Question: i have downloaded this <URL> project and now i want for each tab to load the url
i have this code and instead of return new xxxFragment(); to do an webview go to url
'''
@Override
public Fragment getItem(int index) {
switch (index) {
case 0:
// Top Rated fragment activity
return new TopRatedFragment();
case 1:
// Games fragment activity
return new GamesFragment();
case 2:
// Movies fragment activity
return new MoviesFragment();
}
return null;
}
'''
i have an xml layout for each tab

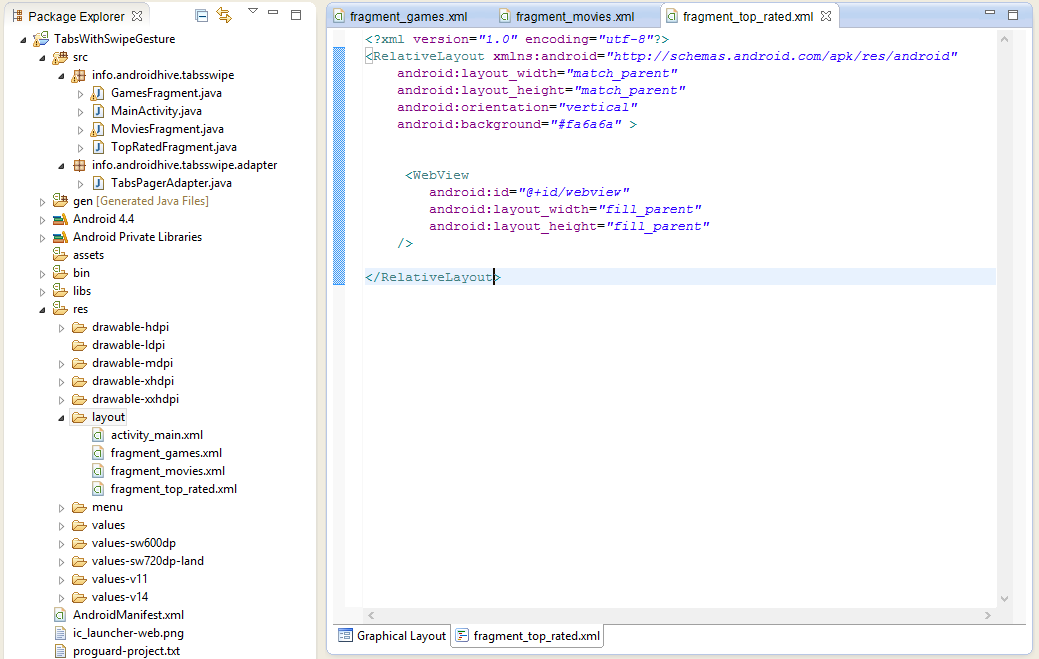
Answer: First of all add a WebView in each of your layout (fragment_games.xml, fragment_movies.xml, fragment_top_rated.xml)
'''
<WebView
android:id="@+id/webView1"
android:layout_width="match_parent"
android:layout_height="match_parent"
android:layout_centerHorizontal="true"
android:layout_centerVertical="true" />
'''
Then in each of the class (GamesFragment, MoviesFragment, TopRatedFragment) define the WebView and load the desired URL. Here i'm doing this for GamesFragment,
'''
@Override
public View onCreateView(LayoutInflater inflater, ViewGroup container,
Bundle savedInstanceState) {
View rootView = inflater.inflate(R.layout.fragment_games, container, false);
WebView webview = (WebView) rootView.findViewById(R.id.webView1);
webview.loadUrl("your_url");
return rootView;
}
'''